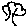
Label: tree